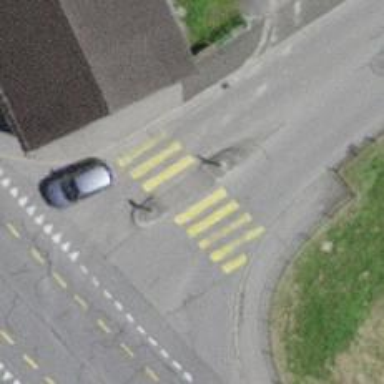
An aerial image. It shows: Marked road crossing with island and clear markings.